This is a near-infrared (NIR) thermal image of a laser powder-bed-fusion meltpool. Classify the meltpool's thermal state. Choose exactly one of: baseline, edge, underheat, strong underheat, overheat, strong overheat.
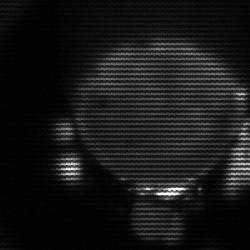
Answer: edge